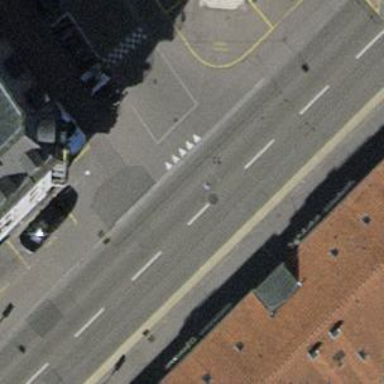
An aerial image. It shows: Unmarked crossing with traffic calming table on the road.